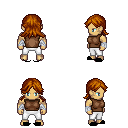
a pixel art fantasy rpg character, male body template, human, tanned skin, brown sleeveless shirt, white pants, brunette loose hair, white cloth bandages, black slippers, four views (front, back, left, right), 2x2 character sprite sheet, small pixel art, hard edges, no anti-aliasing